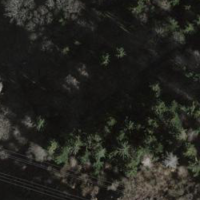
EUNIS habitat code: 43
Species observed at this site:
Aruncus dioicus